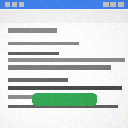
Screen state: on